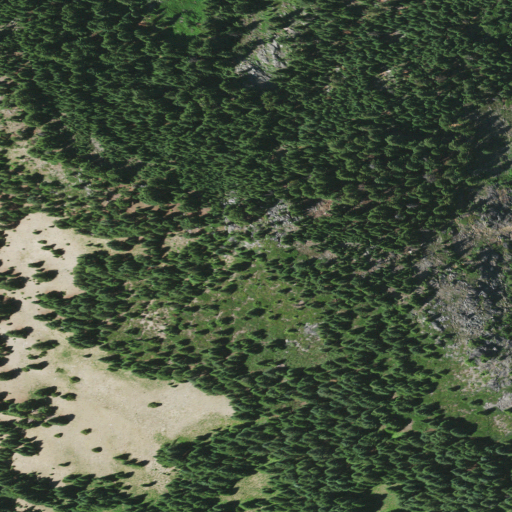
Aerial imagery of mountain in Oregon named Lake Mountain containing evergreen forest, shrub, grassland, and open development